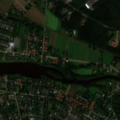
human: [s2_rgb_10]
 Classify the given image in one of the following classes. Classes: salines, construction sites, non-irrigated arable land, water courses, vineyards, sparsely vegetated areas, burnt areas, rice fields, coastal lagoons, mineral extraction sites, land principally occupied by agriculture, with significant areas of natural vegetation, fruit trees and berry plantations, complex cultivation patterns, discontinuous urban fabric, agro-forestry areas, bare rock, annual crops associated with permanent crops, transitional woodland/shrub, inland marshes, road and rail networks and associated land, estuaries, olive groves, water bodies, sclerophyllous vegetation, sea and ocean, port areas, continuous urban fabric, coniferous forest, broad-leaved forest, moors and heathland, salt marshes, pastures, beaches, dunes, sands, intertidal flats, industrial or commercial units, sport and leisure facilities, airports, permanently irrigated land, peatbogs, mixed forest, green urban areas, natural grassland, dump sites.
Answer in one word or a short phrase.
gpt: discontinuous urban fabric, industrial or commercial units, land principally occupied by agriculture, with significant areas of natural vegetation, coniferous forest